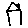
Label: house